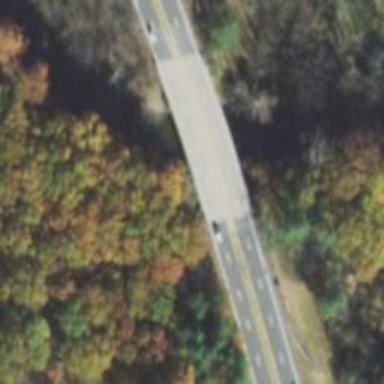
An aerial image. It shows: Bridge over trunk highway with expressway.